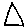
Label: triangle